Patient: sex M, age 72
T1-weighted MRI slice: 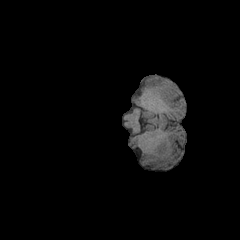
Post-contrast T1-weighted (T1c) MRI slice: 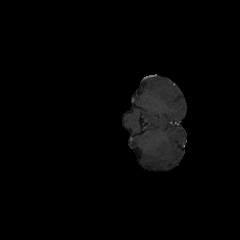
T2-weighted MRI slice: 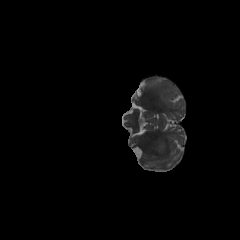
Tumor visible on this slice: no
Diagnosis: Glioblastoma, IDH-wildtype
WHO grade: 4